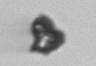
Label: detritus_transparent